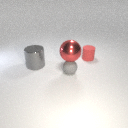
large gray metal cylinder to the left of small gray rubber sphere